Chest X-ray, PA view. Patient: 47 years old, sex M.
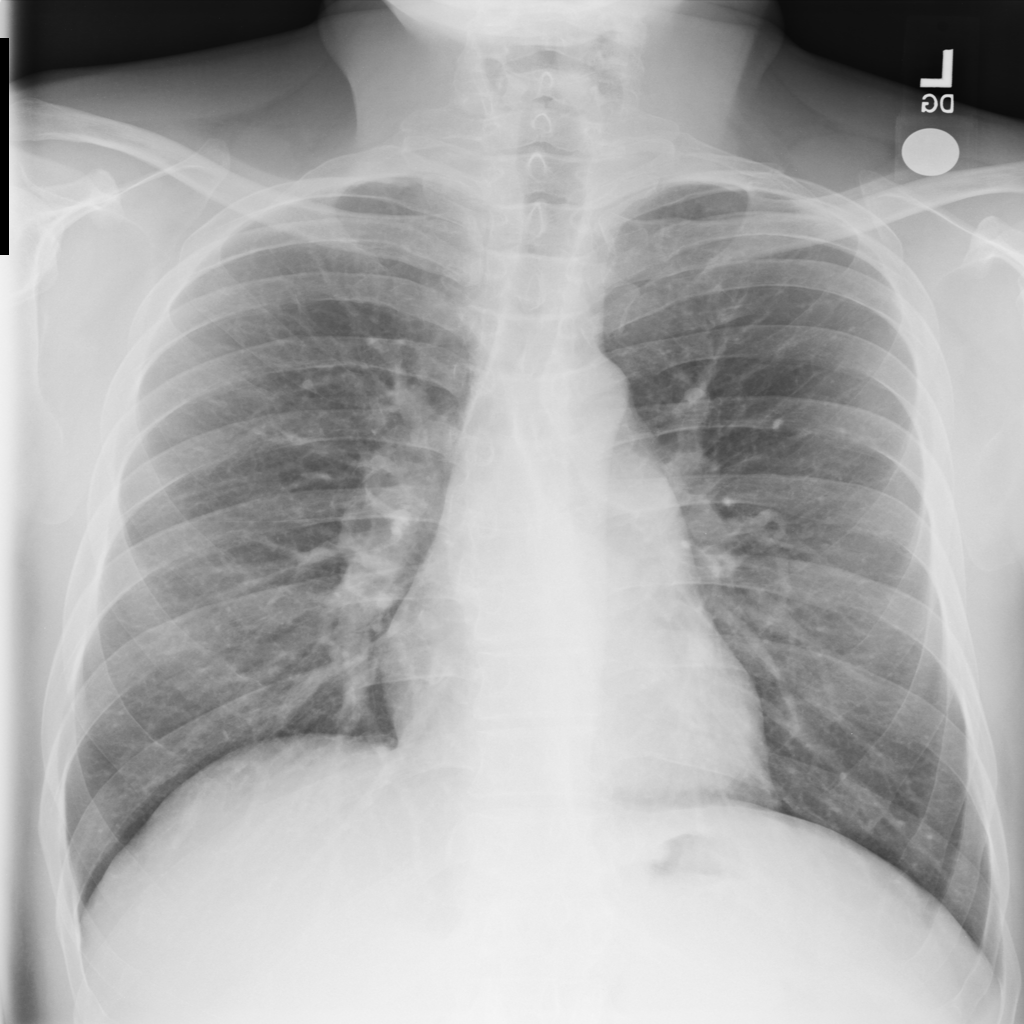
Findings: No Finding